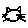
Label: cat